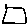
Label: square